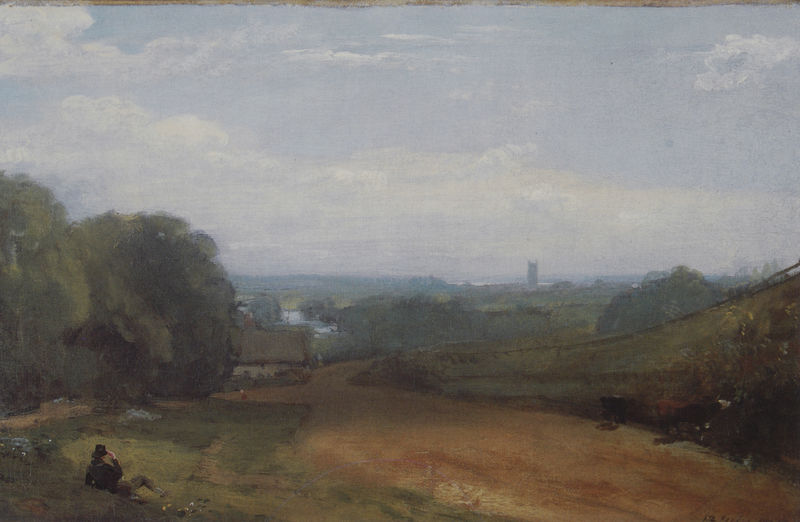
Titel: Dedham from Gun Hill
Künstler: John Constable
Standort: Stuttgart
Institution: Staatsgalerie
Schlagwörter: baum, blau, gemälde, hand, himmel, laub, mann, wasser, weiß, wolken, bäume, fluss, grün, kirchturm, landschaft, ocker, see, sitzen, stadt, ufer, blumen, braun, geste, hut, schwarz, strasse, blick, blüten, dach, gras, haus, rot, weg, wiese, wolke, zaun, beige, zylinder, anzug, mensch, schauen, öl, bach, einsamkeit, feld, ferne, horizont, hügel, natur, weite, brücke, gewässer, hütte, tal, wald, anhöhe, genre, turm, aussicht, liegen, ort, abhang, hang, dorf, dunst, nebel, kuh, landschaftsmalerei, hof, idylle, rast, böschung, romantik, staffage, monet, unscharf, spitzweg, burg, passant, denker, wrack, liegt, bergab, träumer